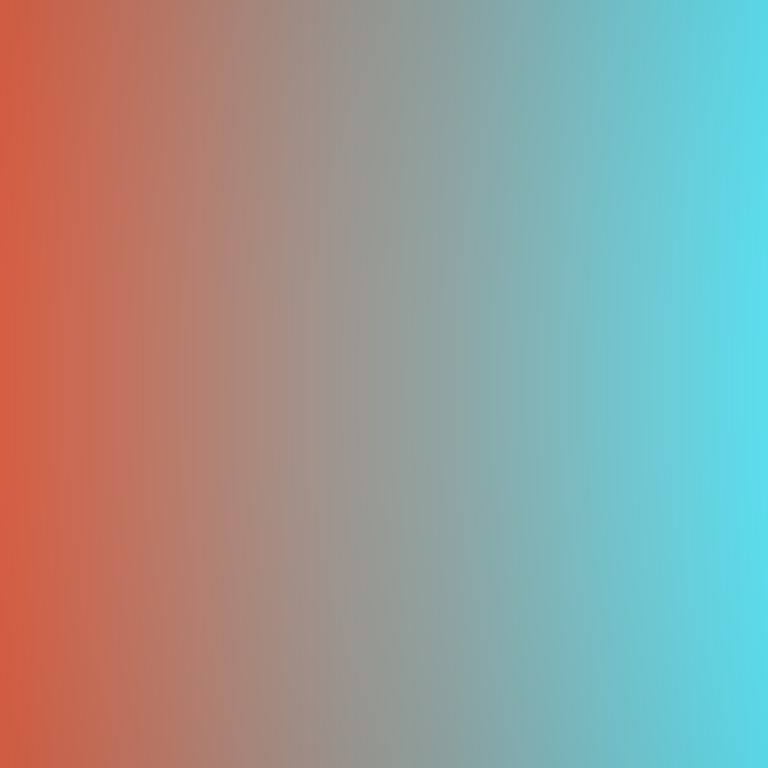
Abstract light effect, smooth gradient from warm red to cool cyan, calm atmosphere, soft blend, no room, no furniture, no objects.